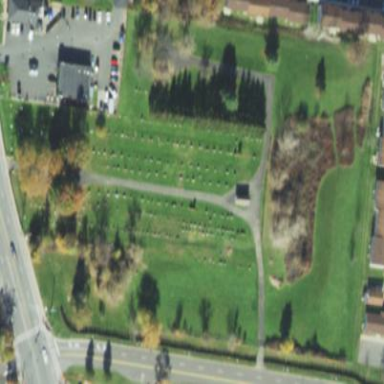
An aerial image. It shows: Cemetery.